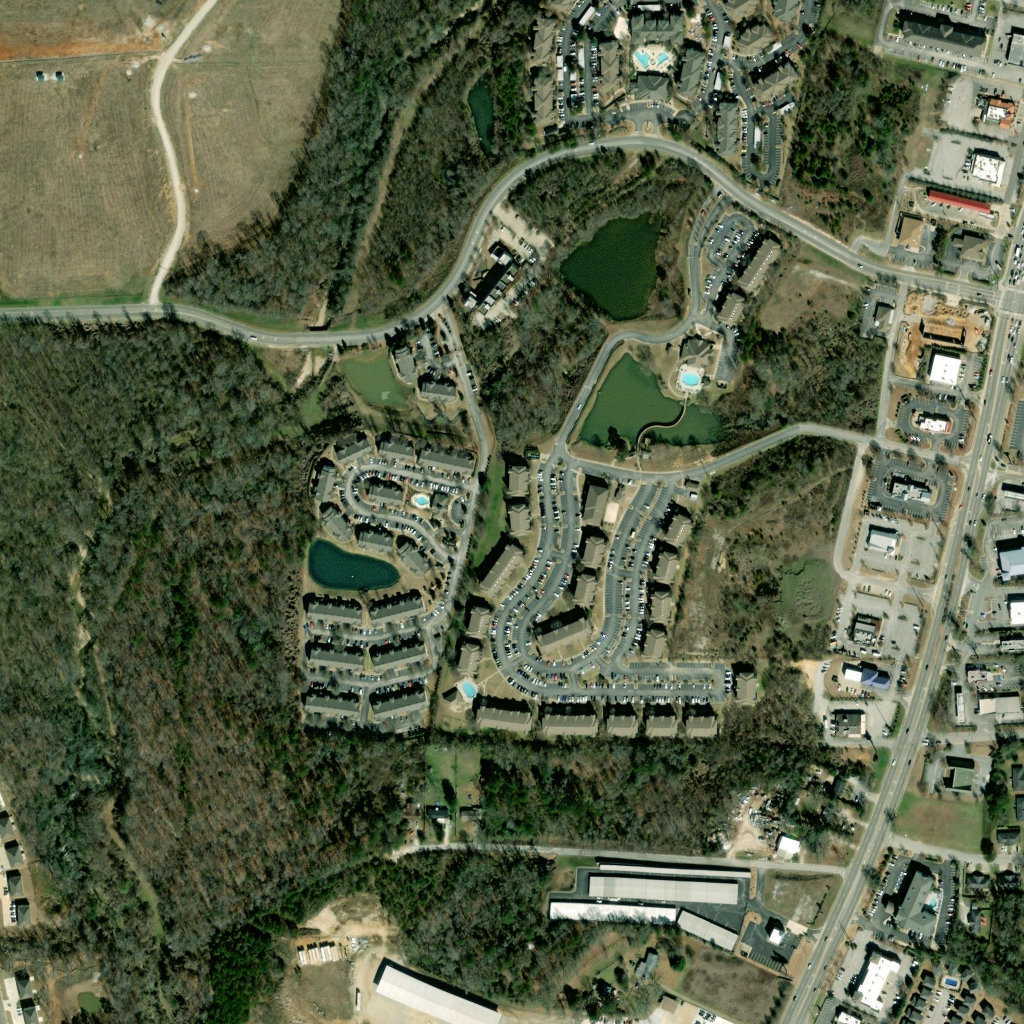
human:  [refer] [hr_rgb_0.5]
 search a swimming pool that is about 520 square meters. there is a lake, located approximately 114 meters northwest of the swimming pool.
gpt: <box>[[44, 65, 47, 69, 0]]</box>

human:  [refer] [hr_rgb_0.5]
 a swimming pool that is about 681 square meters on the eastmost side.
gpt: <box>[[65, 35, 69, 38, 0]]</box>